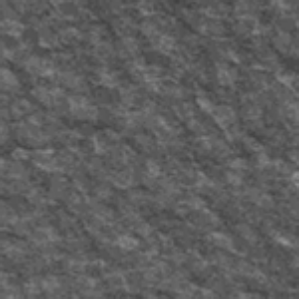
Label: frost